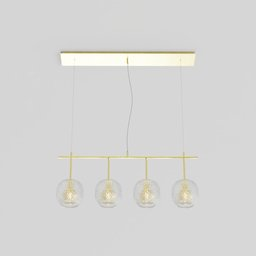
Label: lighting